Modality: CBCT
Slice 102 of 160
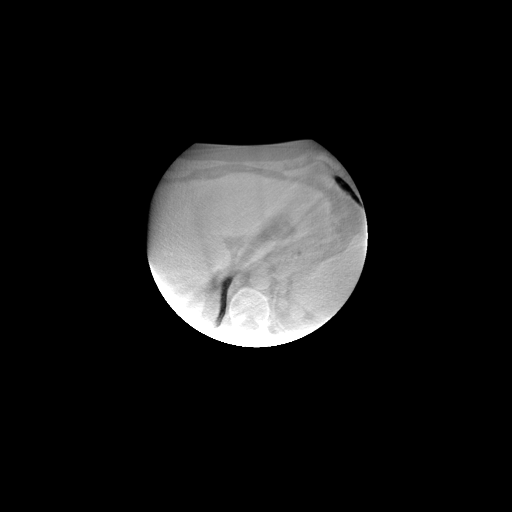